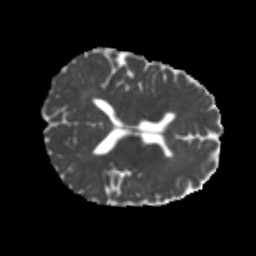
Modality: MD
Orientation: axial
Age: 23
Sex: female
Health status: healthy
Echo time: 0.074 s